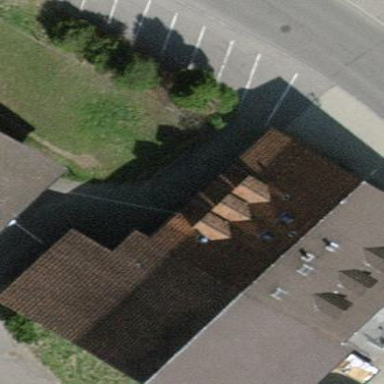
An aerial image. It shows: Restaurant in building.